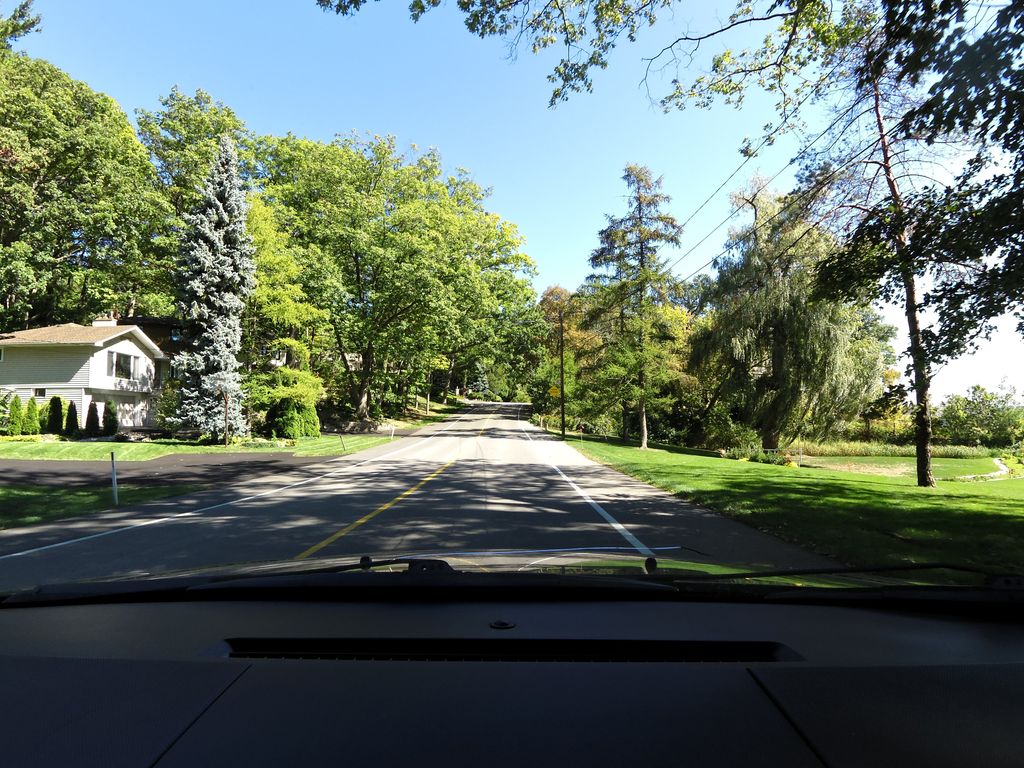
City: hamilton